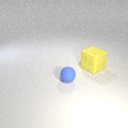
small blue rubber sphere to the left of large yellow rubber cube